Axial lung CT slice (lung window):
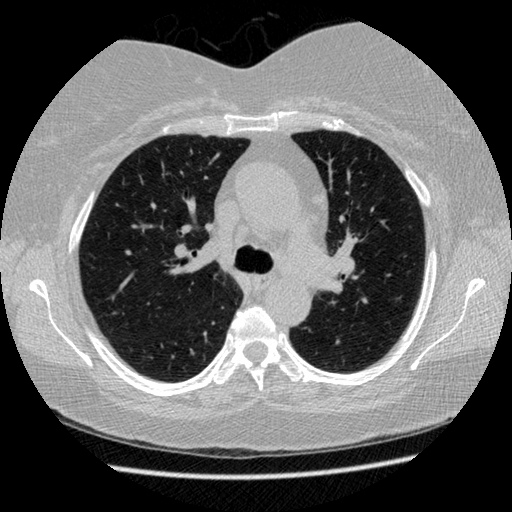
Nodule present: no